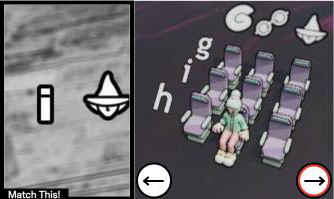
Task: seats
Answer: no